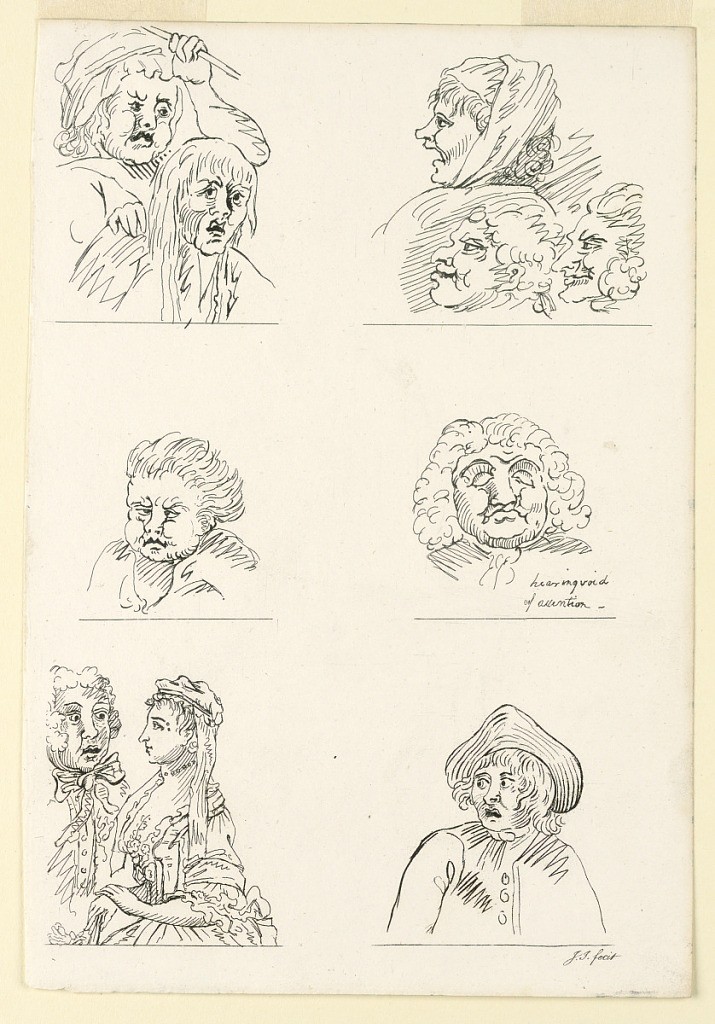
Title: Sketches From Pen and Ink Drawings
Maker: Jane Ireland, British
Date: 1794
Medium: Etching on paper
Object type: Print
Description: Six drawings of half-length figures in three rows. They represent - from upper left: a woman hitting a man; a woman and two men in profile, facing left smiling; a boy, facing left; a sleeping man, in frontal view; a man in frontal view, a woman in side view; a young man, head turned to left.